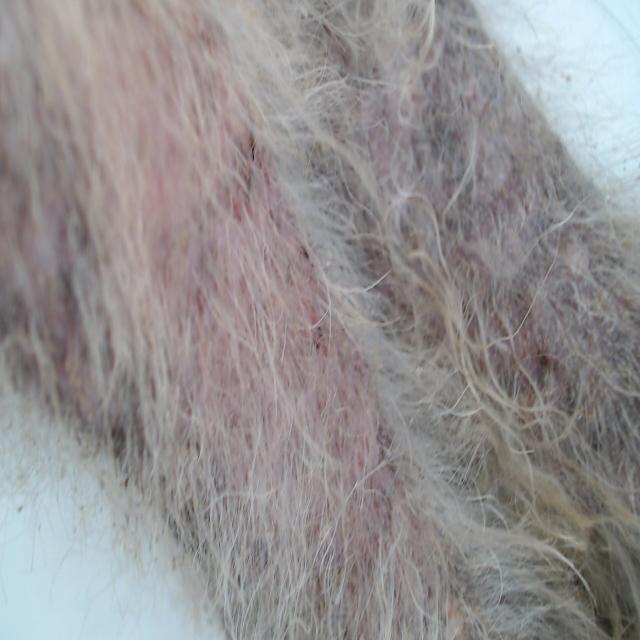
Canine demodicosis (Demodex mange) — caused by Demodex canis mites. Presents with alopecia, follicular papules, pustules, and comedones. Often localized on face and forelimbs.